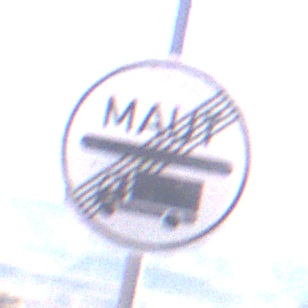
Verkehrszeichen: EndeMautpflicht
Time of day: MorningAfternoon
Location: Outdoor (Nature)
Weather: Clear
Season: NotSpecified
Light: Natural